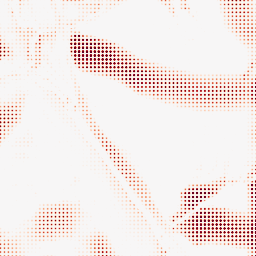
Category: morphological
Decomposition family: rolling_ball
Decomposition parameters: radius: 25
Upsampling method: sinc_blackman
Upsampling parameters: scale: 8
kernel_size: 4
Upsampling scale: 8